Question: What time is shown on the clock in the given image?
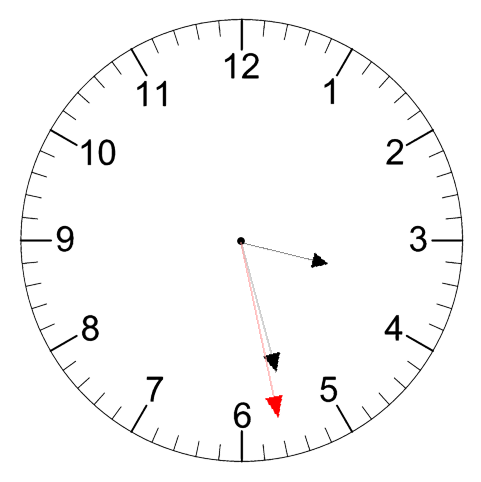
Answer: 03:27:28